Question: I would like to produce a dynamic pdf document from a python script that looks like the image below. Each sentence starts with a bullet point, and the text and number of lines depends on what the user specifies. Any suggestions or ideas as to how I can produce this from python? I'm currently looking at appy.pod and reportlab, does anyone know how to produce the bullet points?

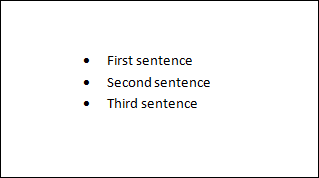
Answer: Just use the unicode bullet point character *
To use unicode characters in python, you can either specify the character directly or use its unicode code point.
'''
u'*' == u'*'
'''
For example:
'''
from reportlab.pdfgen import canvas
c = canvas.Canvas("test.pdf")
c.drawString(100, 100, u'* First sentence')
c.save()
'''